Interaction volume radius: 5 \u00c5
Interaction volume height: 15 \u00c5
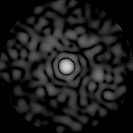
Disorder parameter: 0.8456